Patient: sex F, age 56
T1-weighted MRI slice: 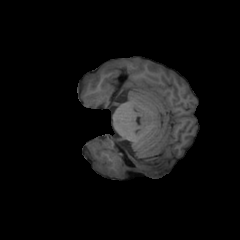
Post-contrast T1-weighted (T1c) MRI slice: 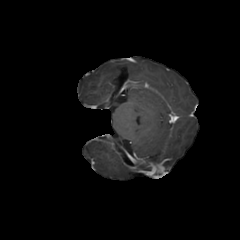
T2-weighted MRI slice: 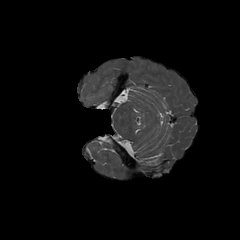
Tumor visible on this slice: no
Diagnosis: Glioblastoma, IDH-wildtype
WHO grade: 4